Question: I have created a JavaFX application, I have built native bundle using , and I am jar with .
I am able to create native bundle exe using that obfuscated jar successfully. When I run it, it launching the application successfully, All things are working fine, but there ia one problem in TableView. That is data are present in , but I am not able to see data in TableView.
Below the screen shot taken from exe for TableView is attached -

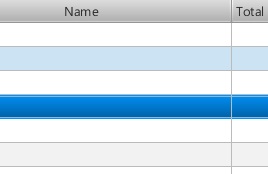
Answer: I am getting my own way
I use the long form of :
'''
col.setCellValueFactory(new Callback<TableColumn.CellDataFeatures<Test, String>,
ObservableValue<String>>() {
public ObservableValue<String> call(TableColumn.CellDataFeatures<Test, String> t) {
// t.getValue() returns the Test instance for a particular TableView row
return t.getValue().testProperty();
// or
return new SimpleStringProperty(t.getValue().getMessage());
}
});
'''